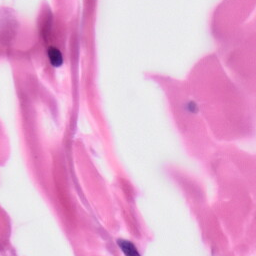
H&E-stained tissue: Skin